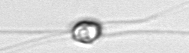
Label: Chaetoceros_danicus